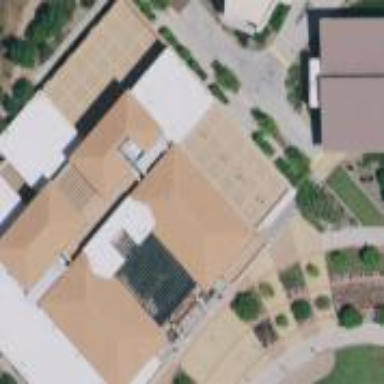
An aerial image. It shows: College building.